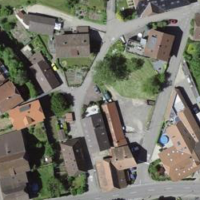
EUNIS habitat code: 54
Species observed at this site:
Arctium tomentosum